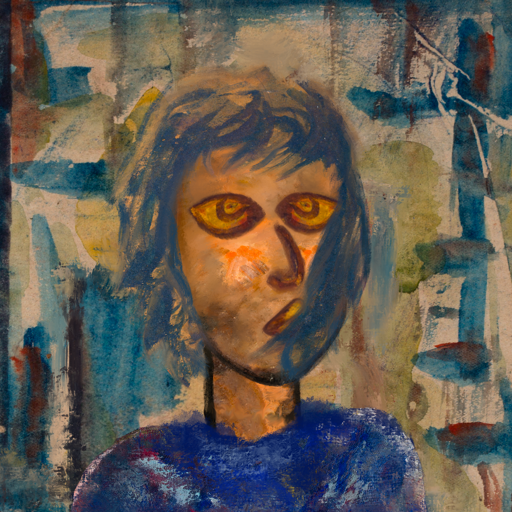
Background: Orphan, Head And Neck Side: Gypsy_Queen, Face Side: Comrade, Bust: Irani, Hair Side: In_The_Sun, Head Accessory: Blank, Second Necklace: Blank, Necklace: Blank, Baby: Blank